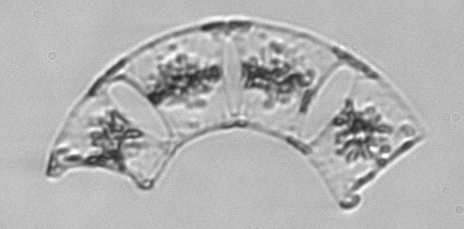
Label: Eucampia